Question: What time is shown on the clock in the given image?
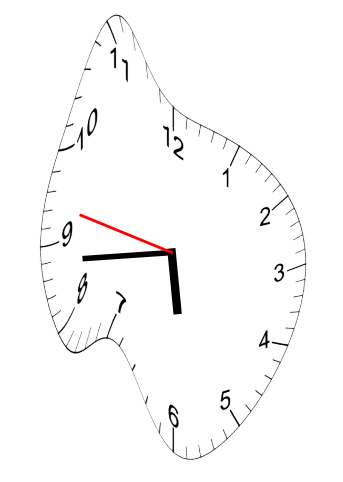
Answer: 05:43:47